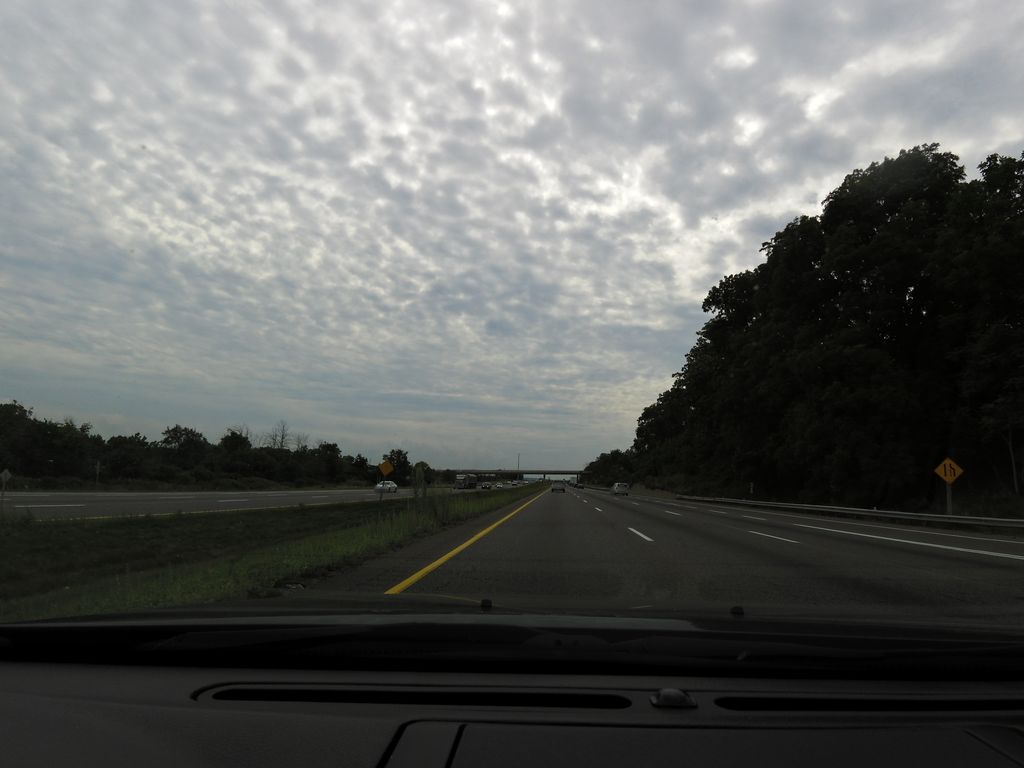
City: hamilton